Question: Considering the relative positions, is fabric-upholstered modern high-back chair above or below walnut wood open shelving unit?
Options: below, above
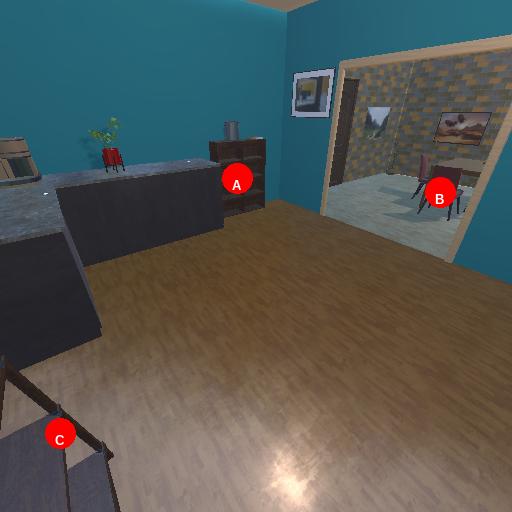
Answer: below